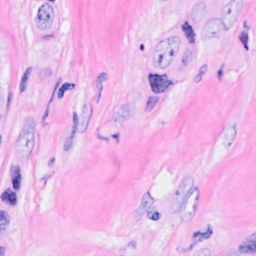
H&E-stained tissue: Breast